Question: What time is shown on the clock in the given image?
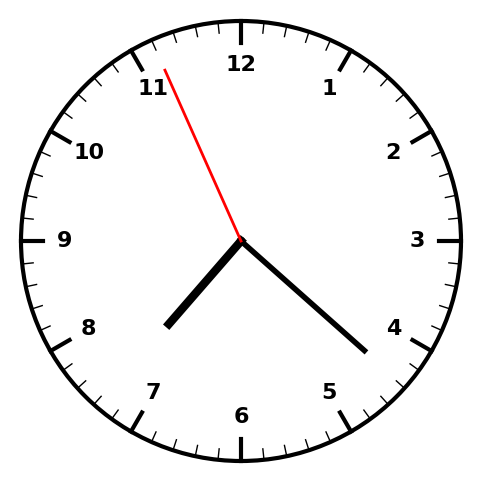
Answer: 07:21:56